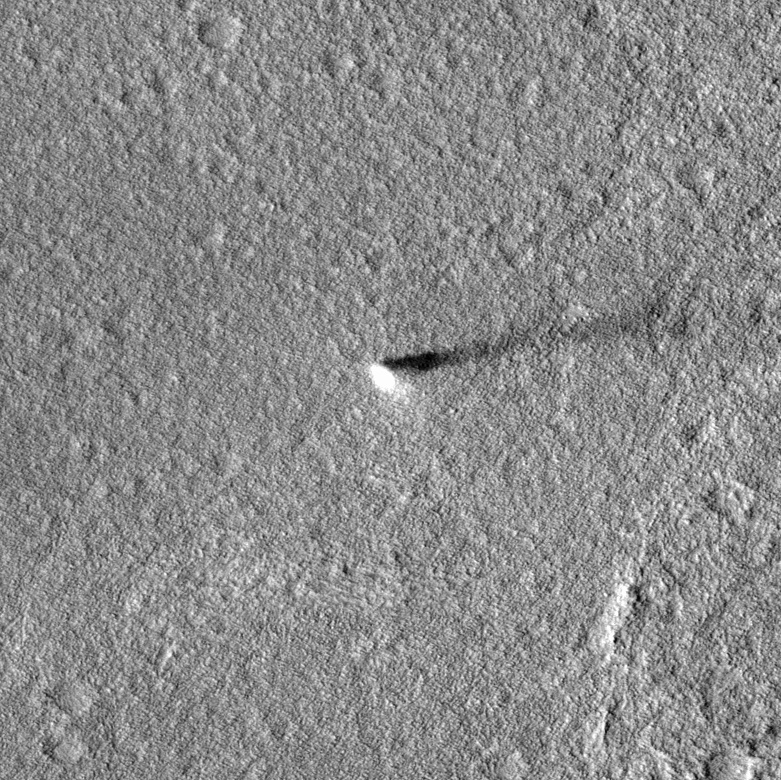
Label: dustdevil